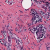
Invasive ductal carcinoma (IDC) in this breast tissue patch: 0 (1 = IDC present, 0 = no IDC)